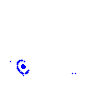
Particle: kaon